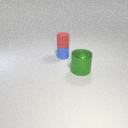
small blue rubber cylinder below small red rubber cylinder